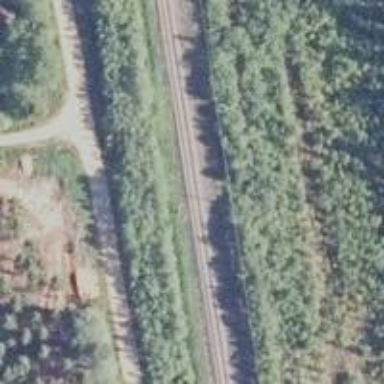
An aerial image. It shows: Railway with continuous electrified contact lines.